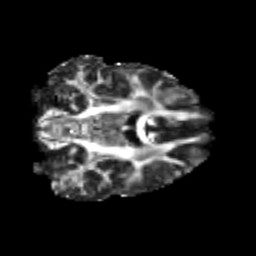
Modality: FA
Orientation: coronal
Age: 25
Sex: male
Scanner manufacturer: siemens
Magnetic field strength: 3 T
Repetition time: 3.5 s
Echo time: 0.113 s